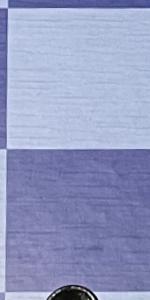
Label: Empty